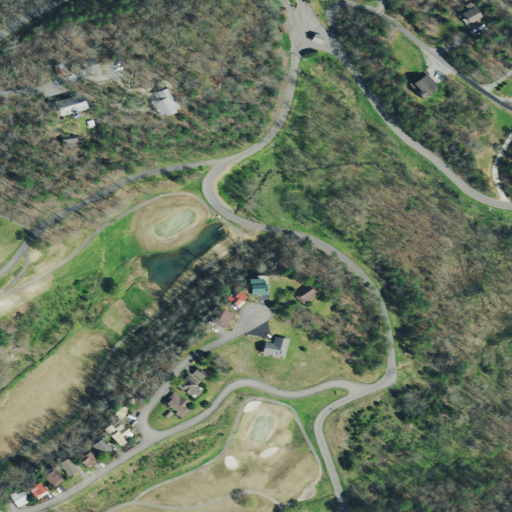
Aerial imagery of valley in Tennessee named Slate Quarry Hollow containing open development, pasture, low intensity development, deciduous forest, mixed forest, shrub, medium intensity development, and woody wetlands